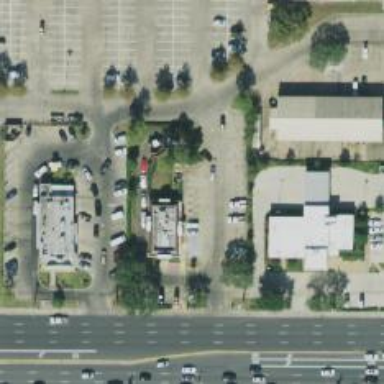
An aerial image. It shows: Parking space is available.